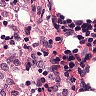
Metastatic tissue present: no